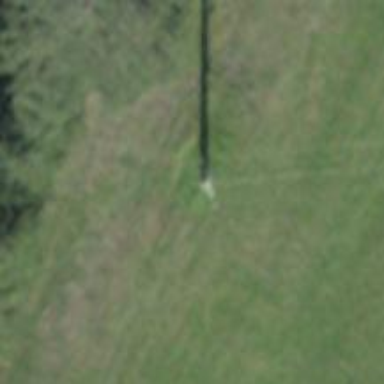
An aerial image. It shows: Power pole.